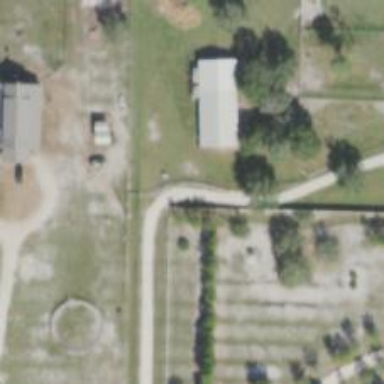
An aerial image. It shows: Driveway.